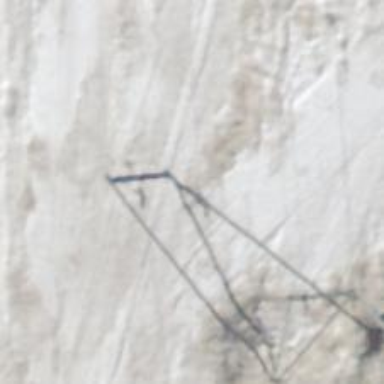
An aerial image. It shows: Pylon for aerialway.